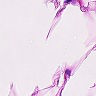
Metastatic tissue present: no